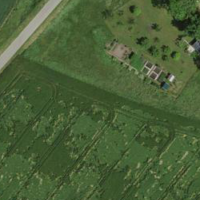
EUNIS habitat code: 52
Species observed at this site:
Buteo buteo
Corvus corone